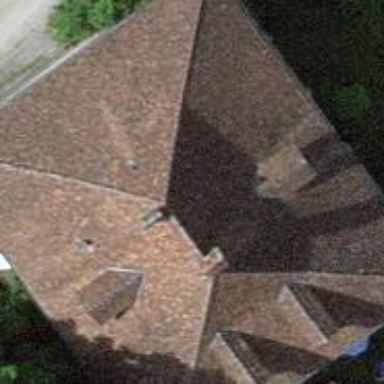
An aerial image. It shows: Historic building with half-hipped roof shape.